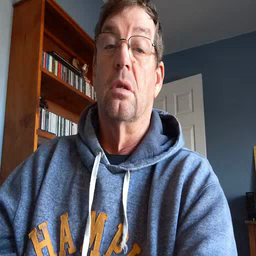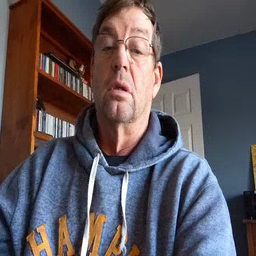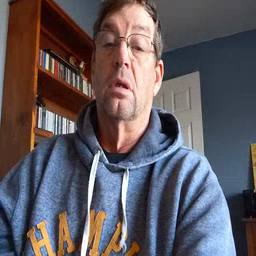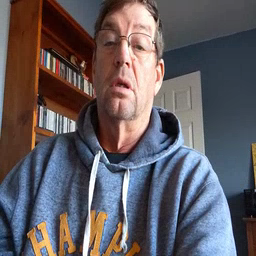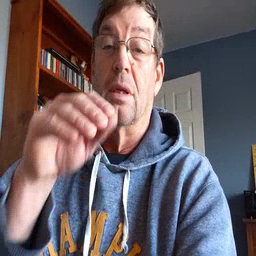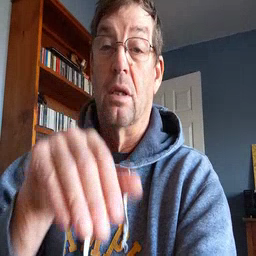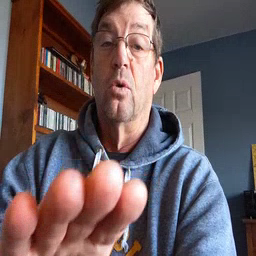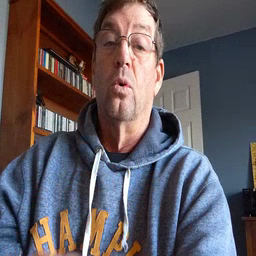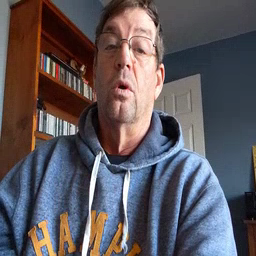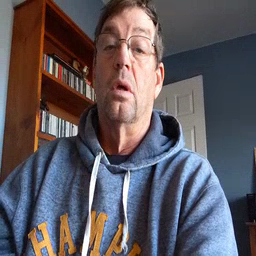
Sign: into